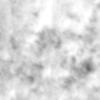
Label: no_change